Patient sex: M
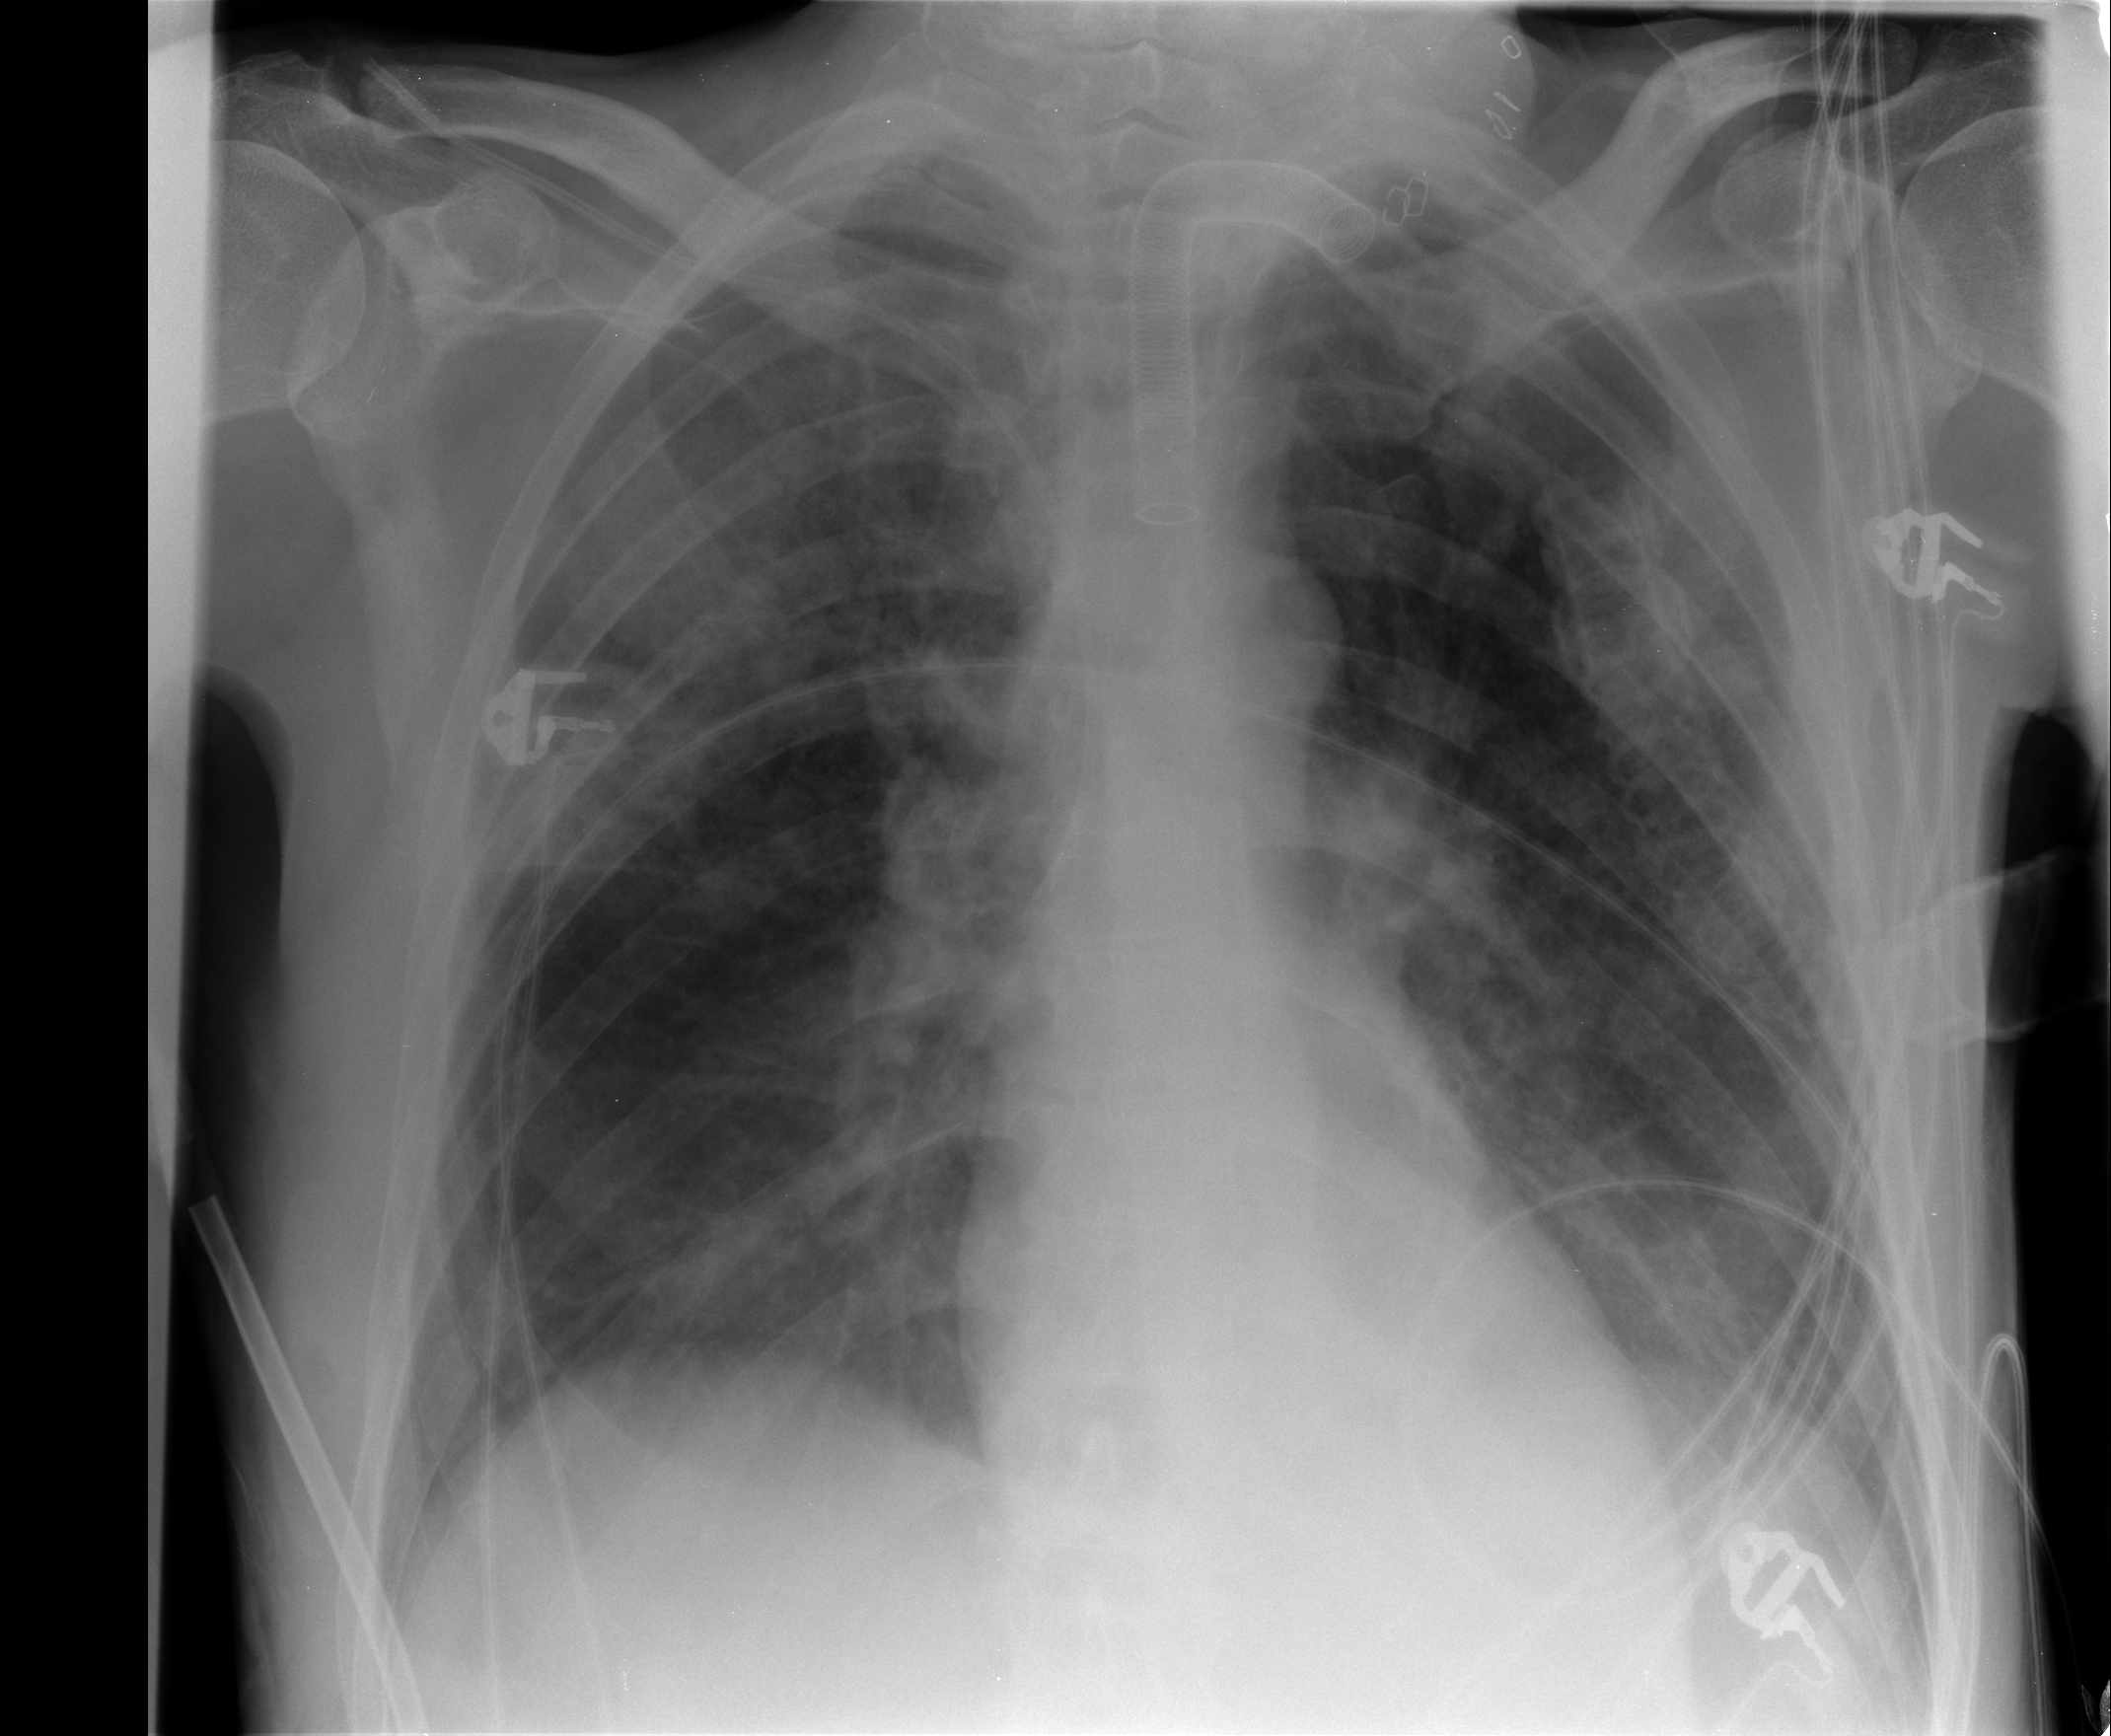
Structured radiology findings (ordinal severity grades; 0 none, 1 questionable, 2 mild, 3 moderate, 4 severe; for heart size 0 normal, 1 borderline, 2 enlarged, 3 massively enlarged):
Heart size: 0
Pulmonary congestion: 0
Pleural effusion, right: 0
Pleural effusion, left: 2
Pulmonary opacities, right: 3
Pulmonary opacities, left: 2
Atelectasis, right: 2
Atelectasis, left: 2